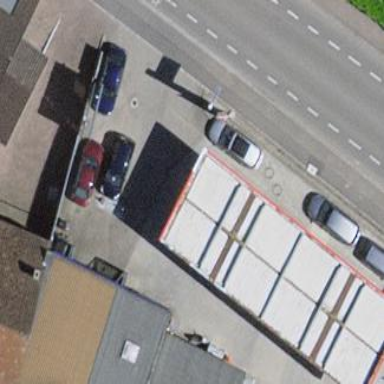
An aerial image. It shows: View of roof of building.